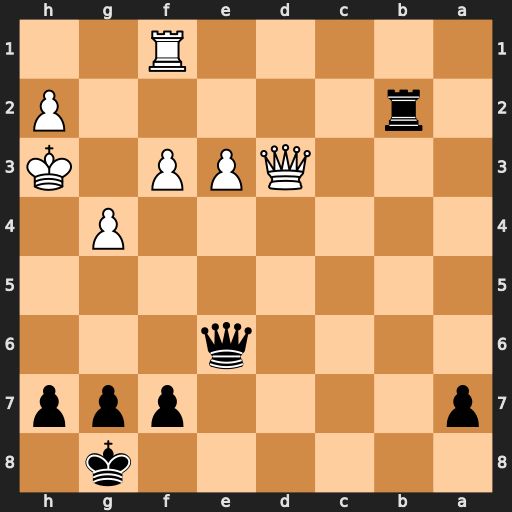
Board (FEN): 6k1/p4ppp/4q3/8/6P1/3QPP1K/1r5P/5R2
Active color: b
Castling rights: -
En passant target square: -
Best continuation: Qh6+ Kg3 Qxh2#